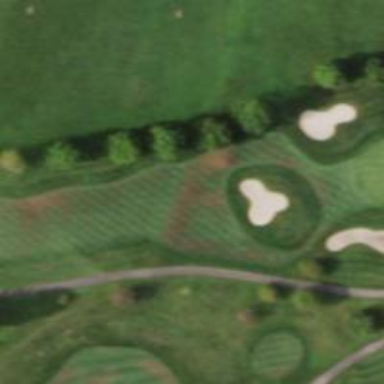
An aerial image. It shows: View of golf hole.